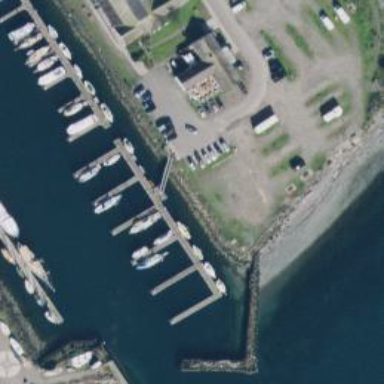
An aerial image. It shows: Pier with mooring facilities.